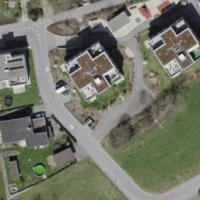
EUNIS habitat code: 25
Species observed at this site:
Medicago sativa